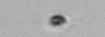
Label: nanoplankton_mix